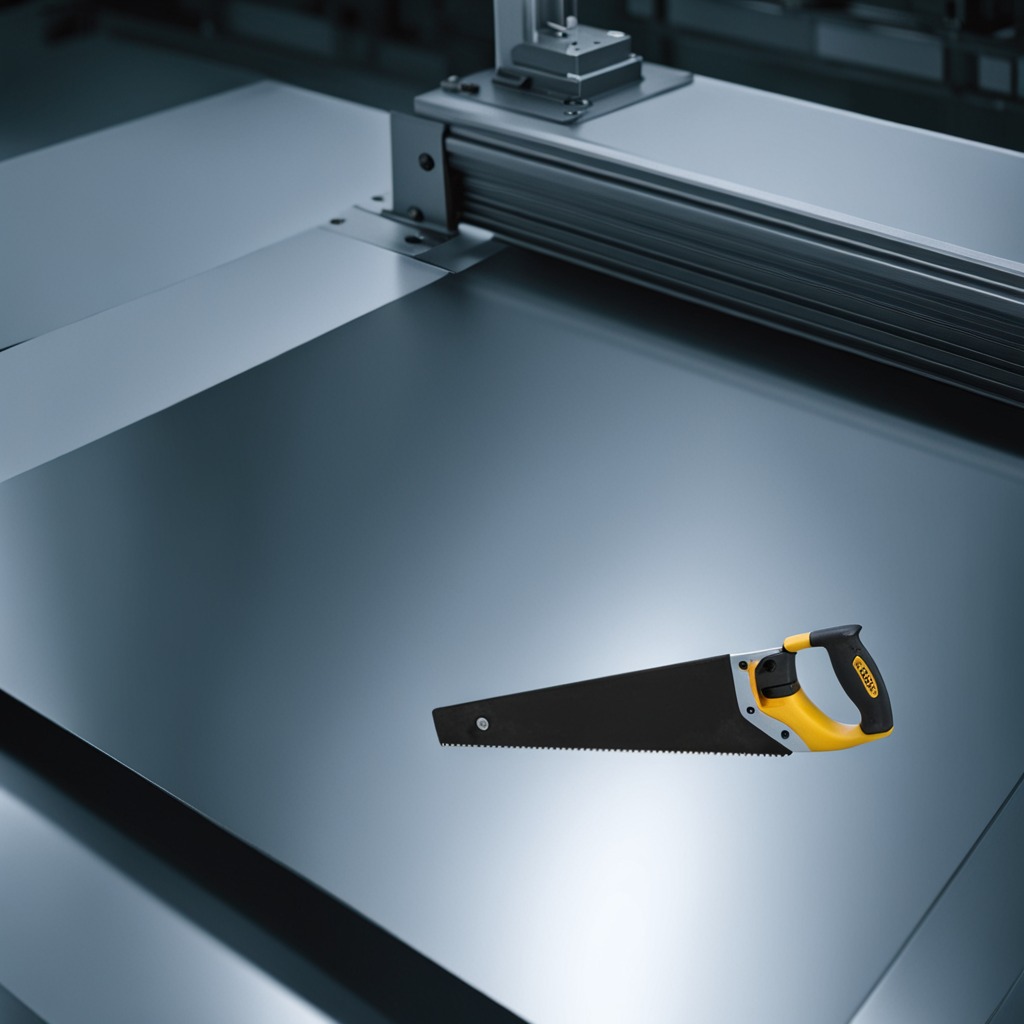
A handheld metal saw is lying on a metal table in a machine shop under fluorescent lights.